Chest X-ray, AP view. Patient: 7 years old, sex F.
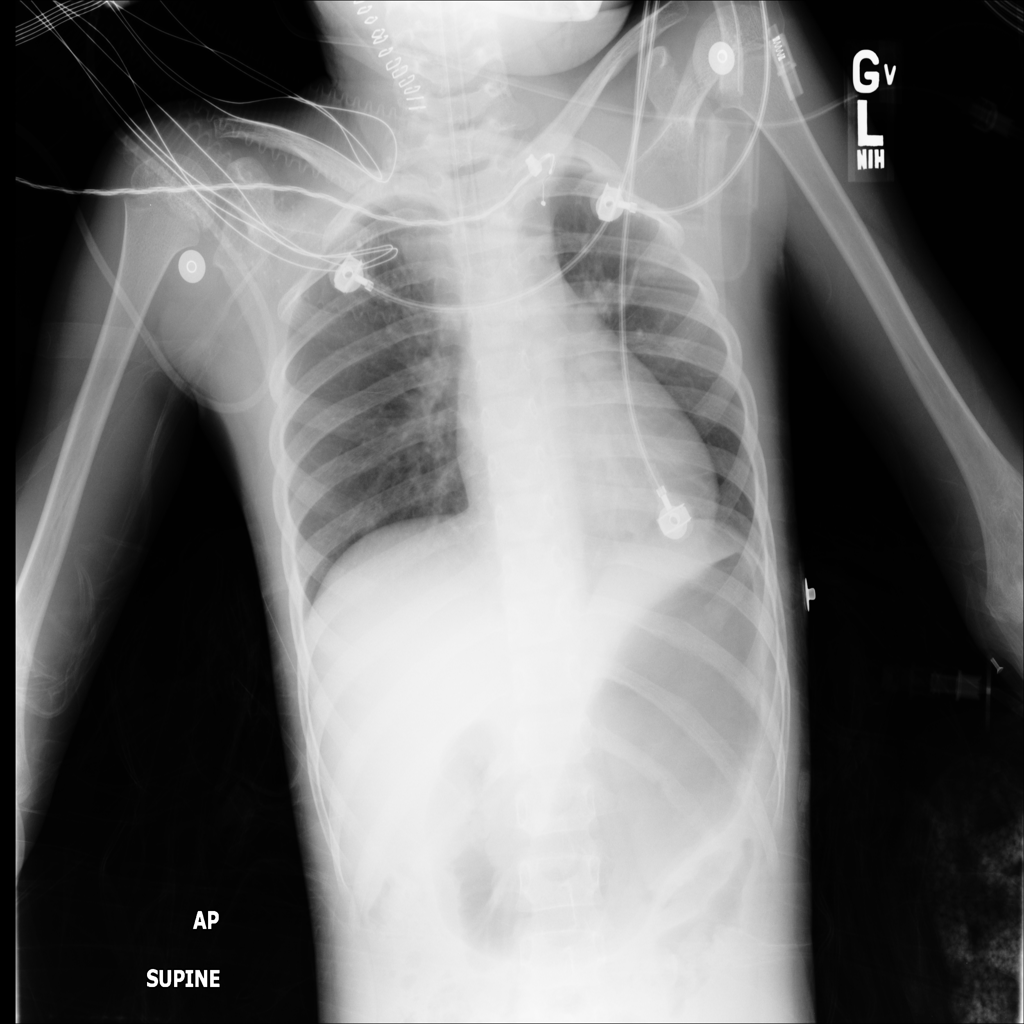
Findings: No Finding